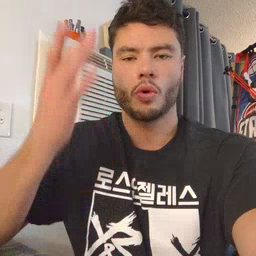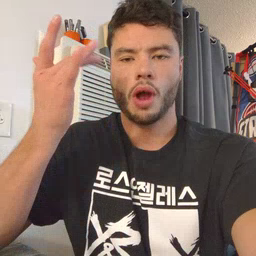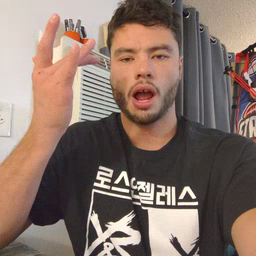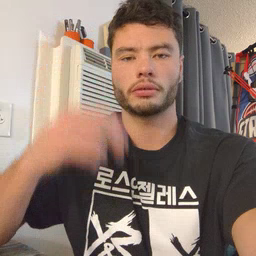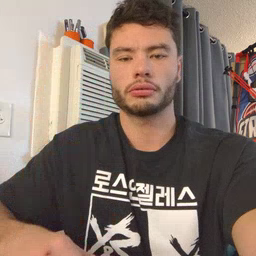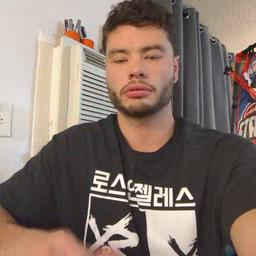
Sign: why